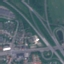
Land use / land cover class: Highway